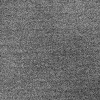
Atmospheric dust classification: dusty